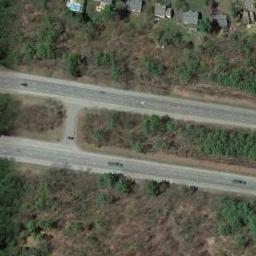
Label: freeway